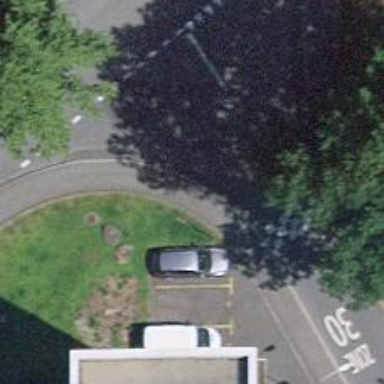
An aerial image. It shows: Sidewalk along the footway.